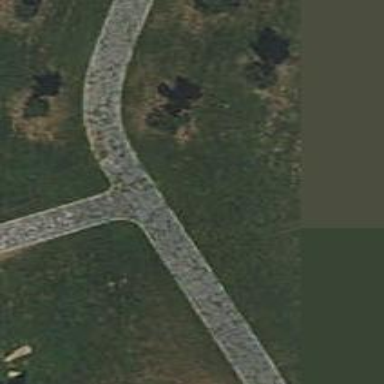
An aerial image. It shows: Path made of paving stones.